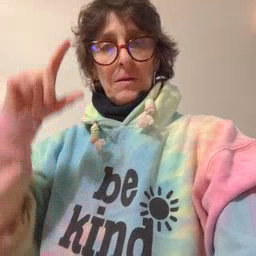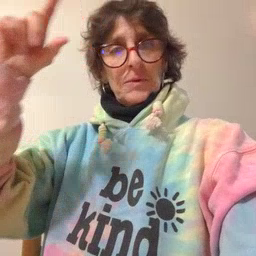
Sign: moon